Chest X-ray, AP view. Patient: 43 years old, sex M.
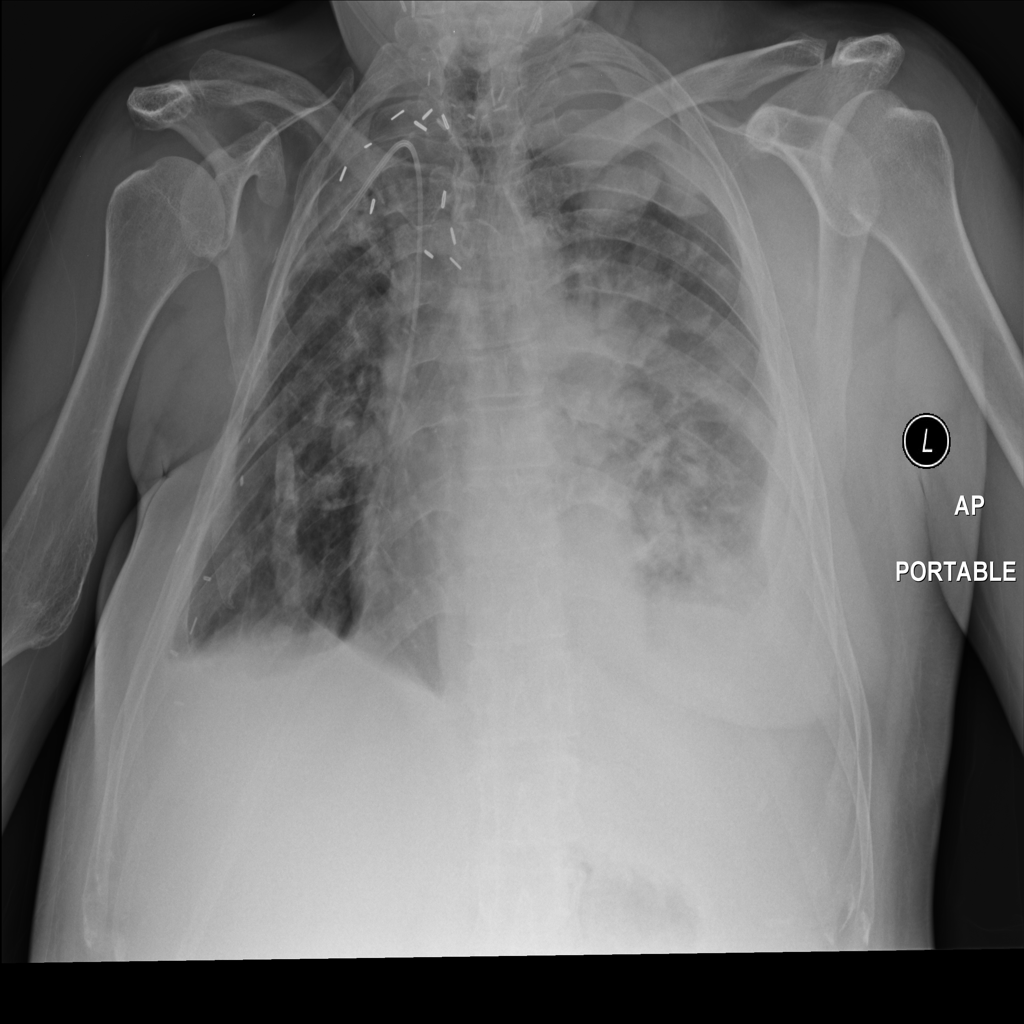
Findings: Effusion, Infiltration, Mass, Nodule, Pleural_Thickening